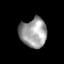
Tissue: skin
Cell type: Epithelial cells
Senescence score: 0.2446
Nuclear area (px): 784
Mean DAPI intensity: 155.528